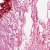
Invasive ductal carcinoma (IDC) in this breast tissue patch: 0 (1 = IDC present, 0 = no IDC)